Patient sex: M
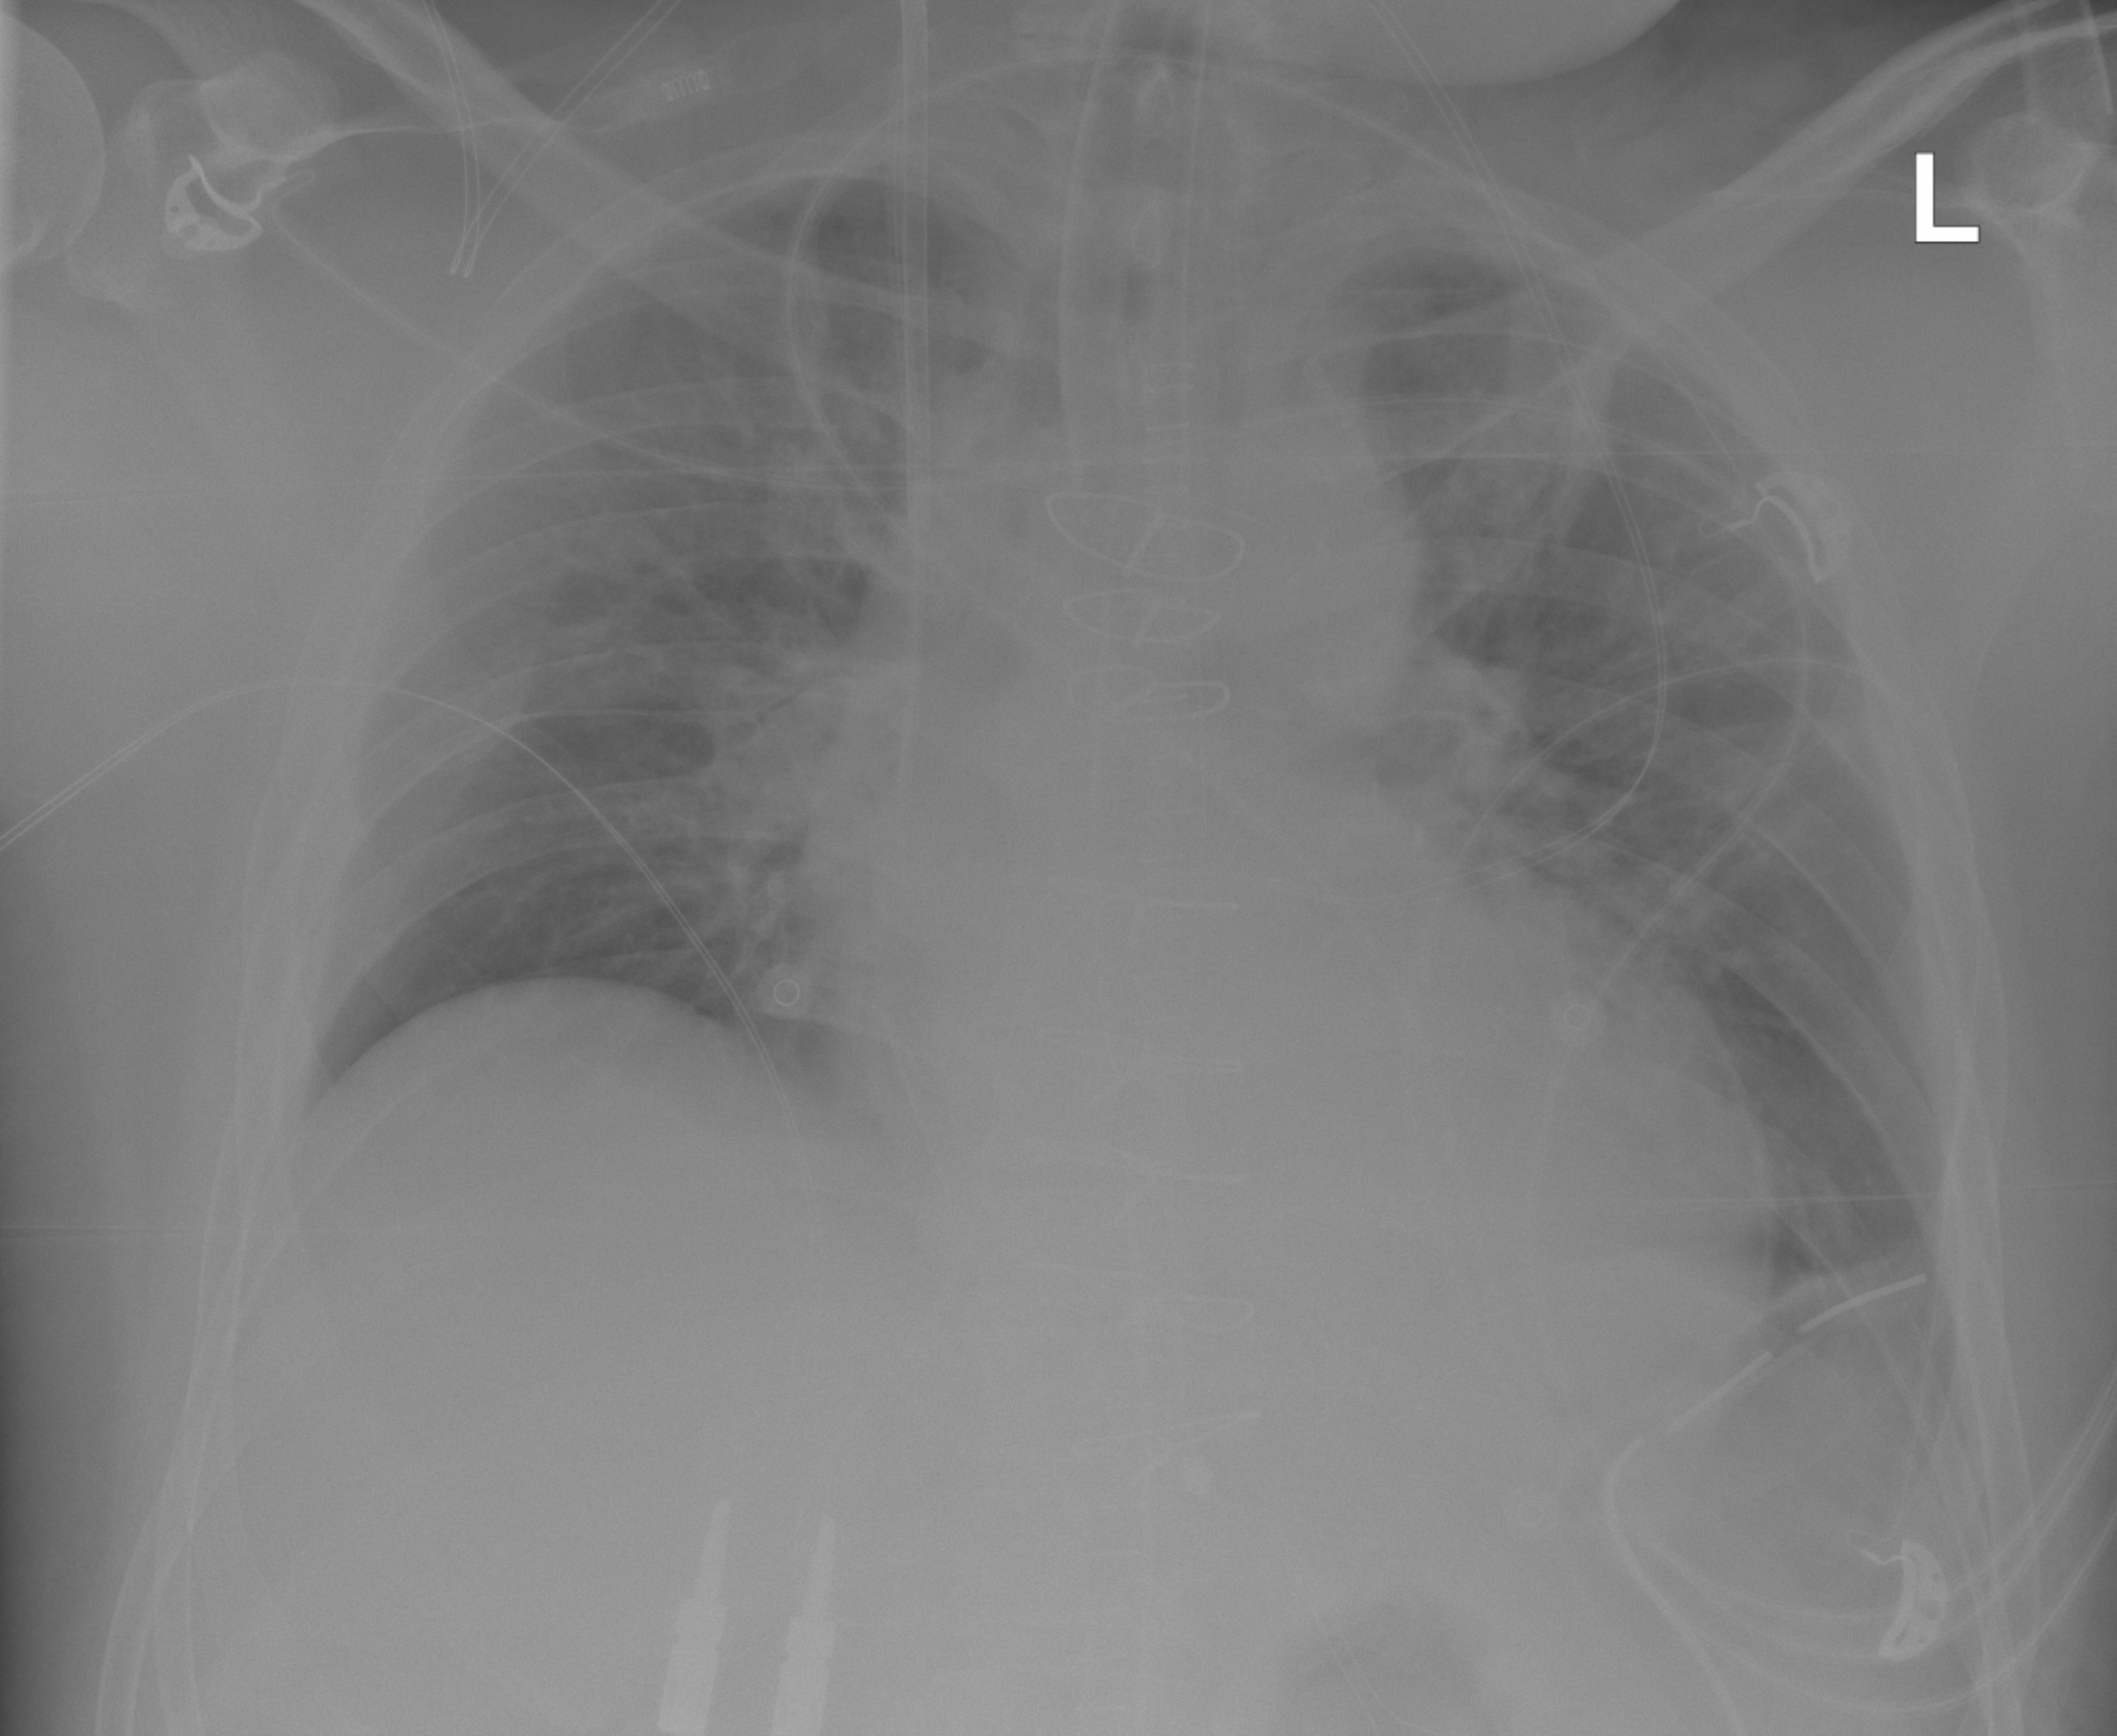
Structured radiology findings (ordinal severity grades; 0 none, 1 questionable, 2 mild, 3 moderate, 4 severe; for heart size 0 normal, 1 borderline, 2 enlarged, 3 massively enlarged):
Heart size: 1
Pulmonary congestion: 0
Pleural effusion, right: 0
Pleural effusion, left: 0
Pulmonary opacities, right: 0
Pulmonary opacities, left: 0
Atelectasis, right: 0
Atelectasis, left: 0